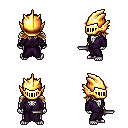
a pixel art fantasy rpg character, male body template, skeleton, purple robe, white pants, brown loose hair, gold helm, dagger, four views (front, back, left, right), 2x2 character sprite sheet, small pixel art, hard edges, no anti-aliasing